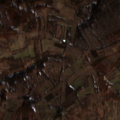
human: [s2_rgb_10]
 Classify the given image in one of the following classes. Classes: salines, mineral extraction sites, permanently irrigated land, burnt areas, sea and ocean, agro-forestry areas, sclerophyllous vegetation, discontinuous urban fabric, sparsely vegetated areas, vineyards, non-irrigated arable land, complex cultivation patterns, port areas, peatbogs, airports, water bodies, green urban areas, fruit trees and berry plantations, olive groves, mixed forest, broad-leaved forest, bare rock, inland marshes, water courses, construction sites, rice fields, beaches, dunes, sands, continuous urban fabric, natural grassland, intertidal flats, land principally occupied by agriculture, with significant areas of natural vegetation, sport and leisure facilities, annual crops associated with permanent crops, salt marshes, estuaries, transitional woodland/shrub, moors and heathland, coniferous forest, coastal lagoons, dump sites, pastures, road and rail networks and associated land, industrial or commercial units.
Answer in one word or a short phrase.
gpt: vineyards, complex cultivation patterns, land principally occupied by agriculture, with significant areas of natural vegetation, broad-leaved forest, transitional woodland/shrub